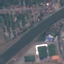
Land use / land cover class: River